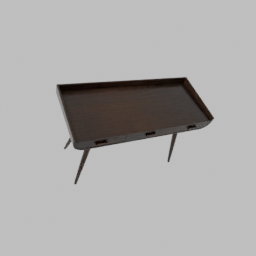
Label: furniture